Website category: auto
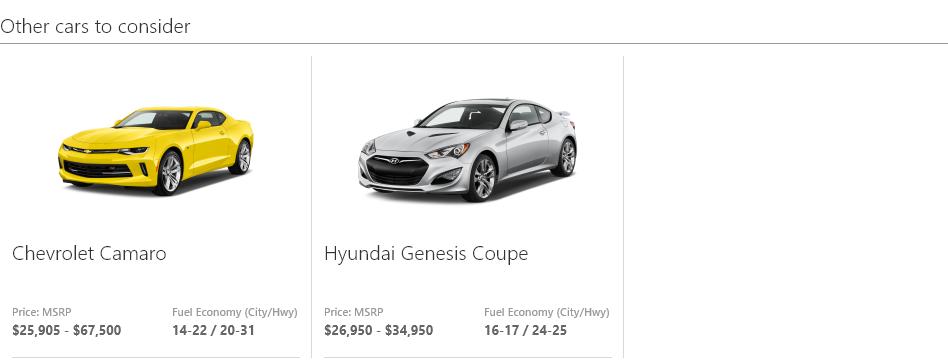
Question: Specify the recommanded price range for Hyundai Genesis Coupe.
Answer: $26,950 - $34,950

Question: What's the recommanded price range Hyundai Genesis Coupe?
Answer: $26,950 - $34,950

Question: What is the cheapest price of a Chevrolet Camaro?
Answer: $25,905

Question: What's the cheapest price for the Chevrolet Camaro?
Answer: $25,905

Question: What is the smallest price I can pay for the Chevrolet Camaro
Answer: $25,905

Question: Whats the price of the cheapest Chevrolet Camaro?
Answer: $25,905

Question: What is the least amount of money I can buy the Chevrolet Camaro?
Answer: $25,905

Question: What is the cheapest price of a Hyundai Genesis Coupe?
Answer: $26,950

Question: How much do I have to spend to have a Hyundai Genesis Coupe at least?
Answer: $26,950

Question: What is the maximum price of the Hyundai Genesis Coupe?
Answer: $34,950

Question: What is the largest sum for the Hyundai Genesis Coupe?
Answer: $34,950

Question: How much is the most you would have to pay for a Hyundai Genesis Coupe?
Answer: $34,950

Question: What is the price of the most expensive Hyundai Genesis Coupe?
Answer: $34,950

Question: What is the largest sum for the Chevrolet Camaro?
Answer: $67,500

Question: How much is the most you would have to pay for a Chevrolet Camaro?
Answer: $67,500

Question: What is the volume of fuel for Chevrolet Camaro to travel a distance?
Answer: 14-22 / 20-31

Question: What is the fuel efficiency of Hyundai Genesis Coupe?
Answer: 16-17 / 24-25

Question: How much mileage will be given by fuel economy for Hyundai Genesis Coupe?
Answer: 16-17 / 24-25

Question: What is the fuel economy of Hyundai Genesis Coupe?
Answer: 16-17 / 24-25

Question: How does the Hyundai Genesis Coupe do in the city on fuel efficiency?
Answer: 16-17

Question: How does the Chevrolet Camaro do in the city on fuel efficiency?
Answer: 14-22

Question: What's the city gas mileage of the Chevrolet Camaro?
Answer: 14-22

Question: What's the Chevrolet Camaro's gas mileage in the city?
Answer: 14-22

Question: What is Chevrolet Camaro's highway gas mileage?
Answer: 20-31

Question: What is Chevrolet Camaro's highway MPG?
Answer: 20-31

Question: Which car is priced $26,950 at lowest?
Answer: Hyundai Genesis Coupe

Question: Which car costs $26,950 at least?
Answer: Hyundai Genesis Coupe

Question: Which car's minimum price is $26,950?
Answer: Hyundai Genesis Coupe

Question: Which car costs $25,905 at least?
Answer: Chevrolet Camaro

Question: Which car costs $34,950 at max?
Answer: Hyundai Genesis Coupe

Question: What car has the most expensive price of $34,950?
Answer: Hyundai Genesis Coupe

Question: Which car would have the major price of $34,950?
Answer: Hyundai Genesis Coupe

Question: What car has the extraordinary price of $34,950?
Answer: Hyundai Genesis Coupe

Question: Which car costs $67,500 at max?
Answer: Chevrolet Camaro

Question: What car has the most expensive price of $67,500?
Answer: Chevrolet Camaro

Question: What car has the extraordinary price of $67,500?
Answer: Chevrolet Camaro

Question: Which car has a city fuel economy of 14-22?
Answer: Chevrolet Camaro

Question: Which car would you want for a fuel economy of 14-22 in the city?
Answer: Chevrolet Camaro

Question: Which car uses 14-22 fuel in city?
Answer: Chevrolet Camaro

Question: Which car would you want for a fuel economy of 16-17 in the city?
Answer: Hyundai Genesis Coupe

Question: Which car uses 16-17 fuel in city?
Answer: Hyundai Genesis Coupe

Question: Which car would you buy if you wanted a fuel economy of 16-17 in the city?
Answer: Hyundai Genesis Coupe

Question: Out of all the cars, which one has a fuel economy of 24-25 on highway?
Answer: Hyundai Genesis Coupe

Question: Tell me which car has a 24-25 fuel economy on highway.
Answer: Hyundai Genesis Coupe

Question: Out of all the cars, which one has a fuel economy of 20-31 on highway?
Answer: Chevrolet Camaro

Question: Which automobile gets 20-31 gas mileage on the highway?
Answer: Chevrolet Camaro